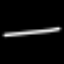
Label: line